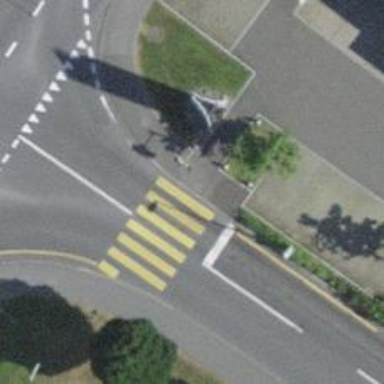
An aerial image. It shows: Sidewalk with zebra crossing.